Field crop: maize
Growth stage: 2
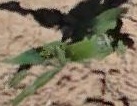
Species: maize